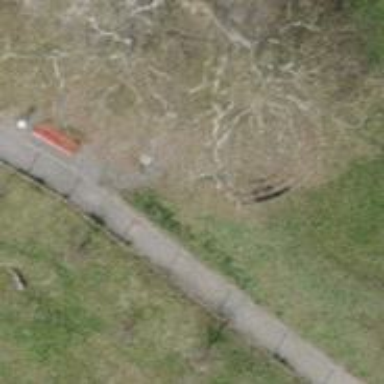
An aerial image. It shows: Brown bench.